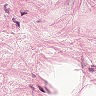
Metastatic tissue present: no